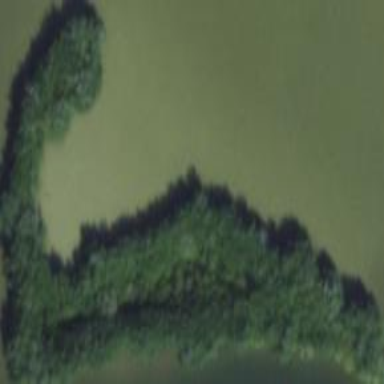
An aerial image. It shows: Wetland area with mangrove vegetation.